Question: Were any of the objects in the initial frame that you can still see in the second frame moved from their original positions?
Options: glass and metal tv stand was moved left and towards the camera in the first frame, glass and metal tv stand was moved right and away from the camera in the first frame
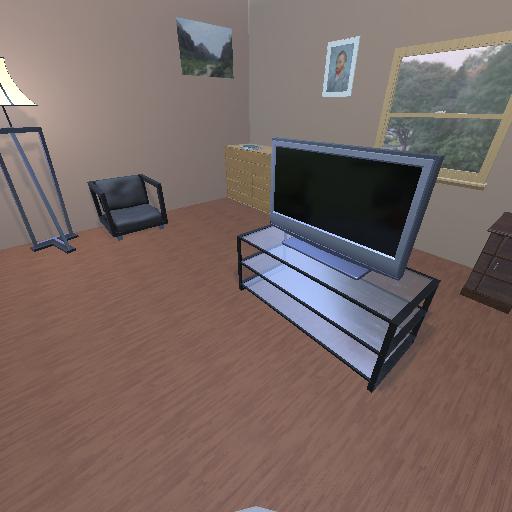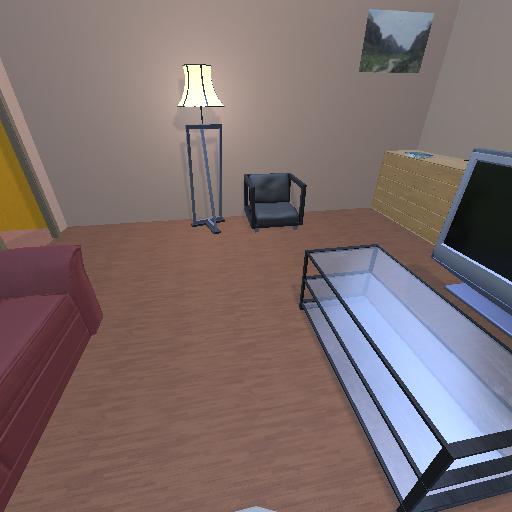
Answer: glass and metal tv stand was moved left and towards the camera in the first frame